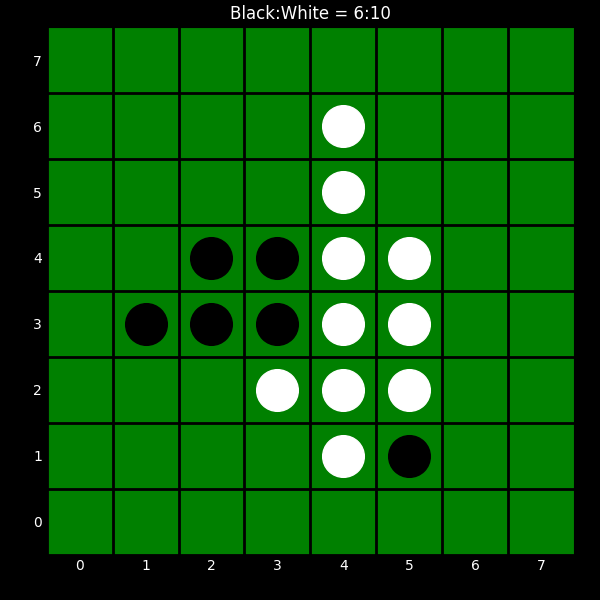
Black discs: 6
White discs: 10